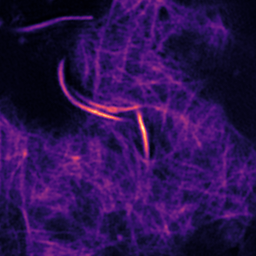
Label: Super-resolution F-actin image